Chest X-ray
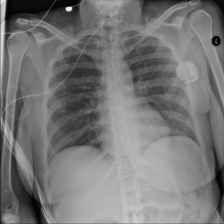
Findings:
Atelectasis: negative
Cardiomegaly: negative
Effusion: negative
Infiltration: negative
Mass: negative
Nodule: negative
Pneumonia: negative
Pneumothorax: negative
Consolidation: negative
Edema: negative
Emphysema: negative
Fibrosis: negative
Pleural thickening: negative
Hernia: negative